Question: Firefox 31 has changed my web console layout and I can't find the option to change it back. Being that I have a widescreen monitor I prefer the console to the right. When I select an array/object to view it opens it in a split as expected, but ever since the update I can't get the split to stack them vertically so they can use more width. Am I just not seeing this option?
Update: For Firefox up to v33 use this plugin, for 34+ behavior has changed. Read this thread on Bugzilla for details: <URL>
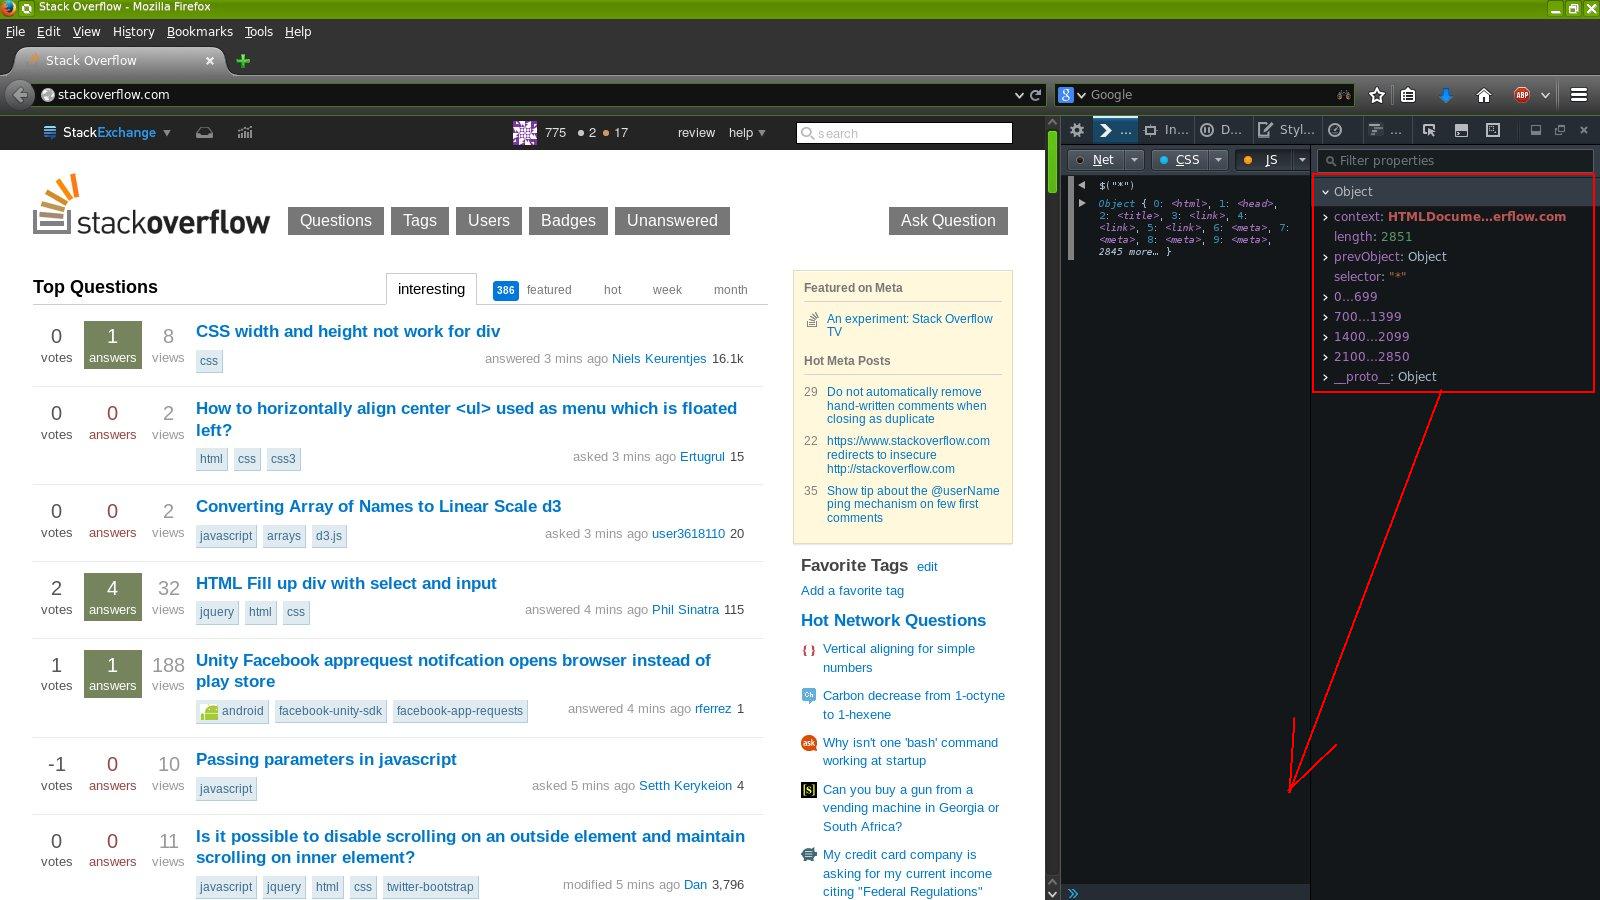
Answer: No, you are not missing the option. The option does not exist.
However, here is a quick-and-dirty extension that does what you want for Firefox 31.0 through 34.0:
<URL>
I tested it on Firefox 31.0, 32.0.1, 32.0.2, 33.0b4 (current beta), and 34.0a2 (Aurora, the current alpha). All of them worked. The file the extension changes, webconsole.xul, has 4 slightly different versions in that range of Firefox releases. One of the changes was between 32.0.1 and 32.0.2.
I had another extension for which I was already working on a similar set of compatibility and testing and then Mozilla released FF 32.0.2 today. Leaving this solution as only compatible for 31.0-32.0.1 just didn't sit well with me, so I did the mods to give it the wider compatibility range.
In 34.0a2 the stock behavior of this part of the webconsole is a bit different. The object view automatically shifts from vertical to horizontal depending on how wide the devtools sidebar is. Visually, this is similar to how the inspector behaves in 31.0 (and later). The above extension, when installed on 34.0b, will lock it in the vertical position. Personally, I really don't like the auto-choosing of vertical/horizontal. I would want a control and be able to lock it the way want it when am viewing it. This is not supposed to be a glitzy wiz-bang UI thing to get the masses interested. This is a: I want to get my work done now and I want it my way because that's how I work fastest/best. Sorry, I got up on my soapbox there a bit.